Question: Recently, I crossed to a new <URL> style model, which recently got viral.

Usually, people use this <URL>
and experiment <URL> according to instructions but also I couldn't run the 'face2paint' option due to the following error:
'''
---------------------------------------------------------------------------
HTTPError Traceback (most recent call last)
<ipython-input-13-35ffb2517470> in <module>()
----> 1 face2paint = torch.hub.load('bryandlee/animegan2-pytorch:main', 'face2paint', size=512, device="cpu")
2
3 img = Image.open(...).convert("RGB")
4 out = face2paint(model, img)
8 frames
/usr/lib/python3.7/urllib/request.py in http_error_default(self, req, fp, code, msg, hdrs)
647 class HTTPDefaultErrorHandler(BaseHandler):
648 def http_error_default(self, req, fp, code, msg, hdrs):
--> 649 raise HTTPError(req.full_url, code, msg, hdrs, fp)
650
651 class HTTPRedirectHandler(BaseHandler):
HTTPError: HTTP Error 403: rate limit exceeded
'''
I can't figure out to resolve this issue to run the model on the Colab notebook. Please feel free to edit or comment on Google <URL> I shared.
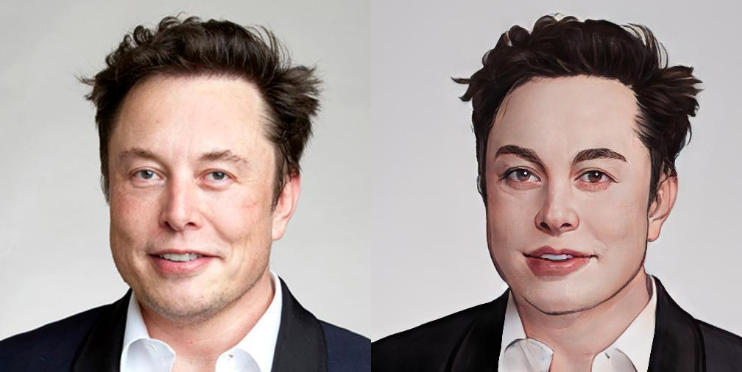
Answer: Google Colab doesn't like file transfers especially if they are repeated. (This might explain the message: "rate limit exceeded") The best is to have everything on your personal drive. This is what I propose to show you.
So, what I do, is to copy the things to my personal google drive. So that I don't have to download it again. It will also bypass a potential problem with torch.hub.
I'm not 100% positive, but I think it might work for you. It looks a bit lengthy, but it really take maybe 10 minutes to be up and running.
Please follow closely these instructions.
<<< PART 1 >>>
Go on:
<URL>
Create a New notebook (you don't care about the name since we will run it only once)
- Mount your drive (left "Files" window, the corresponding icon with the google drive icon)- permit and wait until "drive" appears (you can refresh if it takes too long)
Now, on the new notebook:
Add the following 3 lines (note: the "!" sign is important!) :
NOTE: I assume you have a folder.
'''
!mkdir drive/MyDrive/Colab\ Notebooks/ANIME
!cd drive/MyDrive/Colab\ Notebooks/ANIME
!git clone --recursive https://github.com/bryandlee/animegan2-pytorch.git
'''
Note: git will clone it into the root folder, not on your drive.
So, you have to move it to your drive:
'''
!mv animegan2-pytorch/ drive/MyDrive/Colab\ Notebooks/ANIME
'''
Now you can close this session:
Runtime --> Manage session --> terminate
close the tab
<<< PART 2 >>>
-
Go to : drive/Mydrive/Colab\ Notebooks/ANIME/animegan2-pytorch
Launch colab_demo.ipynb (or demo.ipynb) BUT DON'T RUN IT NOW:
Right click on colab_demo.ipynb --> open with Google Colaboratory
Select the introductory text ("Interactive demo...")
Click on "+ Code" to add a cell.
In this cell, paste the following two lines:
'''
from google.colab import drive
drive.mount('/content/drive')
'''
Run this cell (only this one for now!)
--> get to URL given --> copy the code, go back to the notebook and paste it
Wait a bit (you can click on "Refresh").
Wait until "drive" appears in the "Files" window.
Now your drive is mounted.
In the "Files" window, go to :
drive/MyDrive/Colab Notebooks/ANIME/animegan2-pytorch
Double click on hubconf.py to edit it.
change the "release_url" to:
'''
release_url = "/content/drive/MyDrive/Colab Notebooks/ANIME/animegan2-pytorch/weights"
'''
Don't forget to save it. Once done, you can close "hubconf.py"
This will force to use your already downloaded files (no more transfers)
Restart Runtime
Change runtime to GPU:
Runtime --> change runtime type --> GPU (or CPU)
And now, the fun part!
<<< PART 3 >>>
Execute the cells!
For "colab_demo":
click on the "Upload(0)" button that appeared at the end of the notebook.
then click on "start"
Best regards,
Stephane